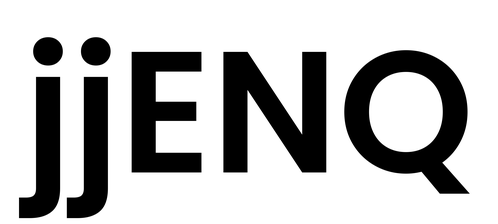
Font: Poppins-SemiBold